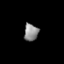
Tissue: prostate
Cell type: Endothelial cells
Senescence score: 0.7407
Nuclear area (px): 241
Mean DAPI intensity: 139.598